Interaction volume radius: 10 \u00c5
Interaction volume height: 10 \u00c5
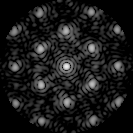
Disorder parameter: 0.2533